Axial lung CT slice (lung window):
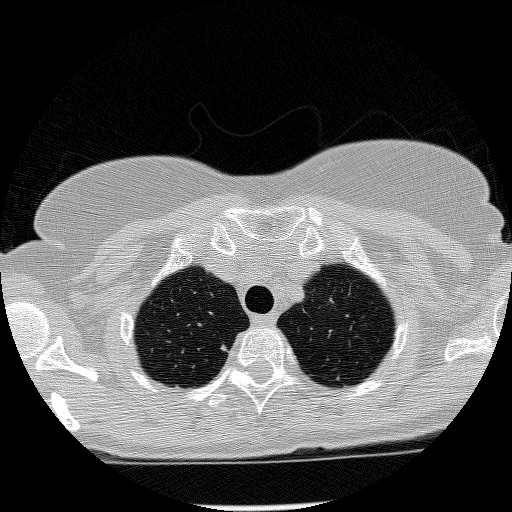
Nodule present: yes
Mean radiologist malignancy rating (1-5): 2.667